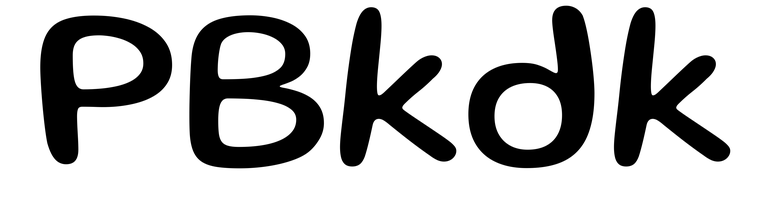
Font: Gluten_Regular